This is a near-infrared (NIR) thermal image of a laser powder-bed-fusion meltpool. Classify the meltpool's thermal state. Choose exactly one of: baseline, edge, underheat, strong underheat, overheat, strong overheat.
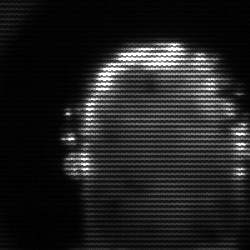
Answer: baseline